Question: What's this?

And how do I get rid of it? <URL>.
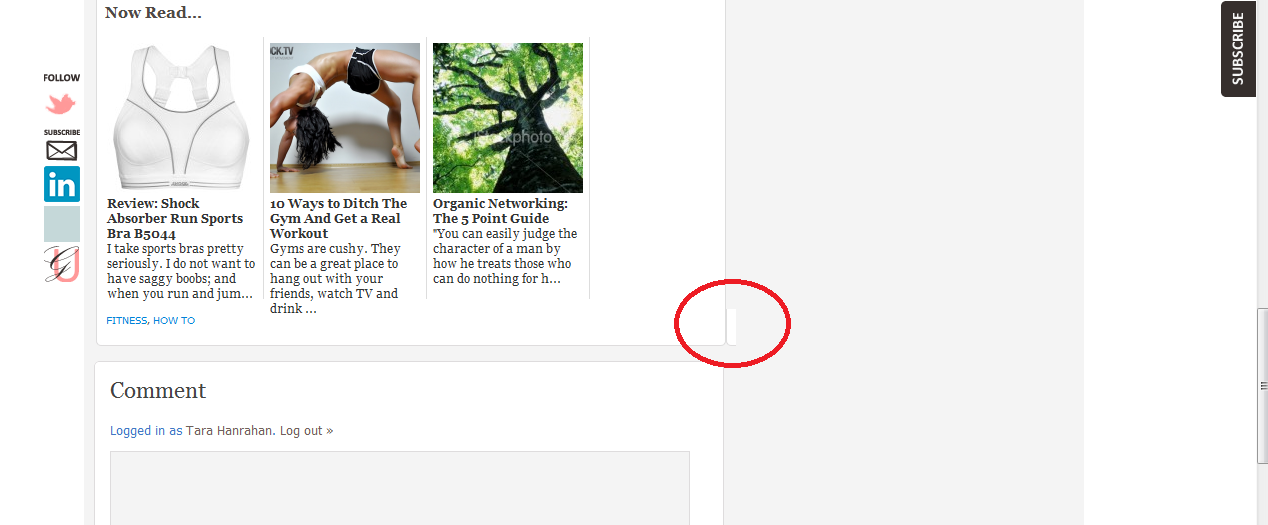
Answer: Remove 'min-width: 640px' from your '.singleinfo' css class